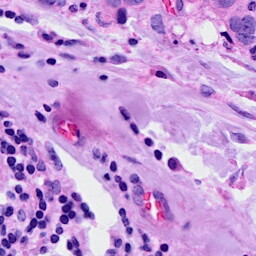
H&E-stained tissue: Breast